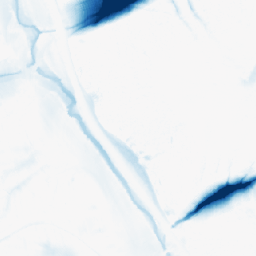
Category: morphological
Decomposition family: morphological_ellipse
Decomposition parameters: operation: closing
width: 50
height: 30
Upsampling method: nearest
Upsampling parameters: scale: 4
Upsampling scale: 4